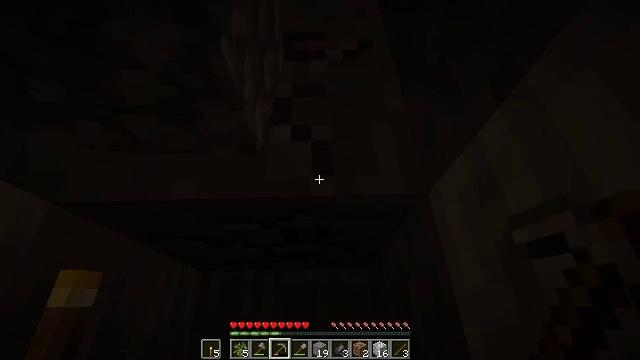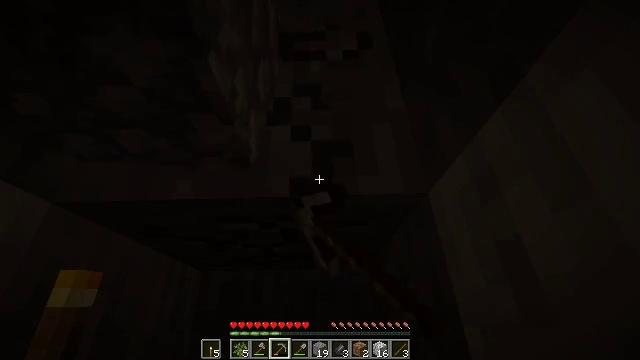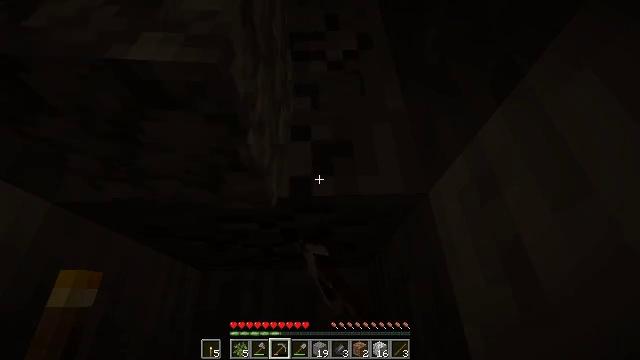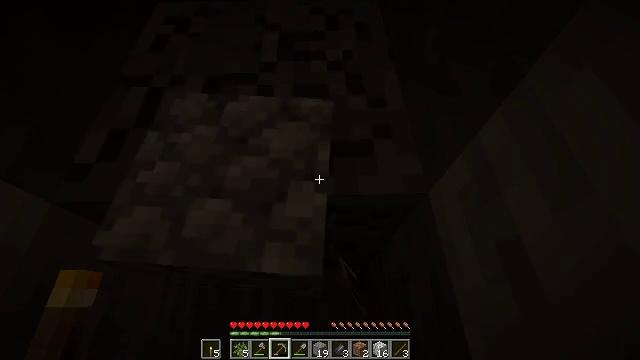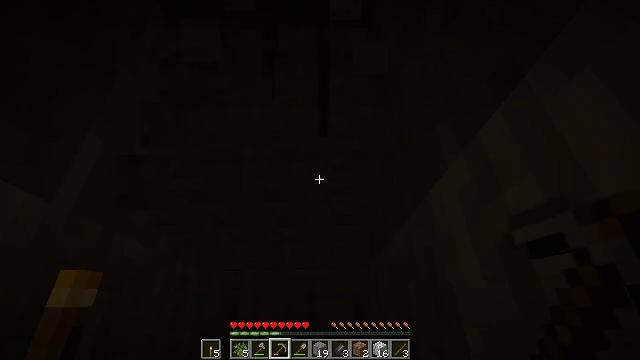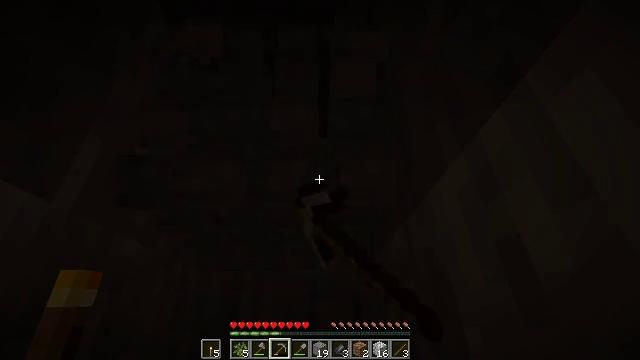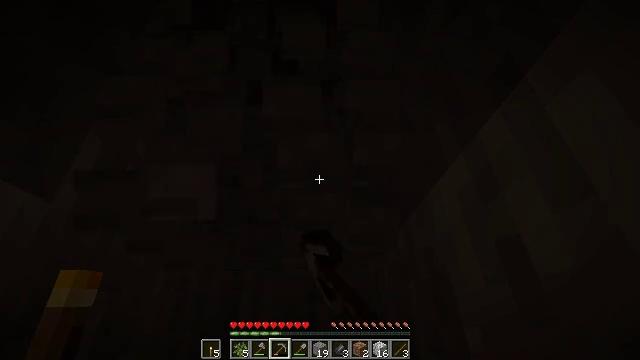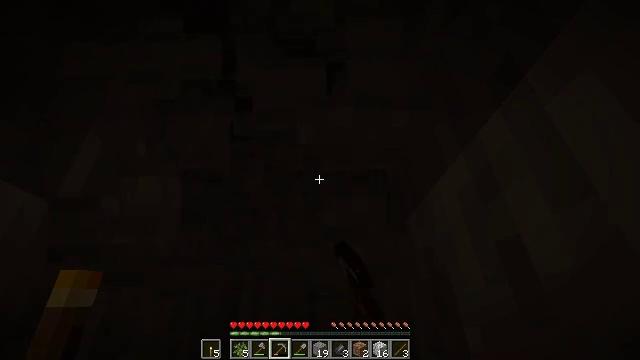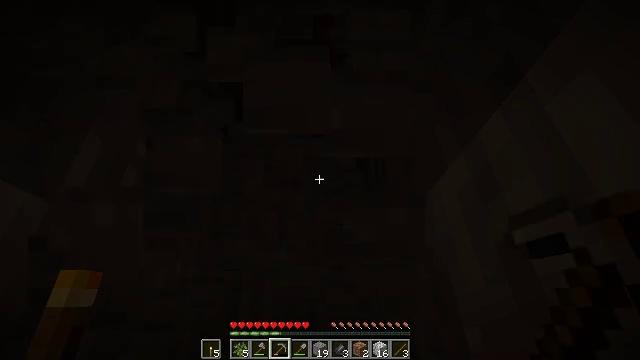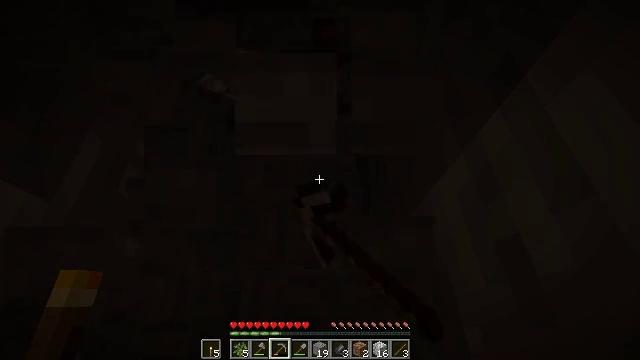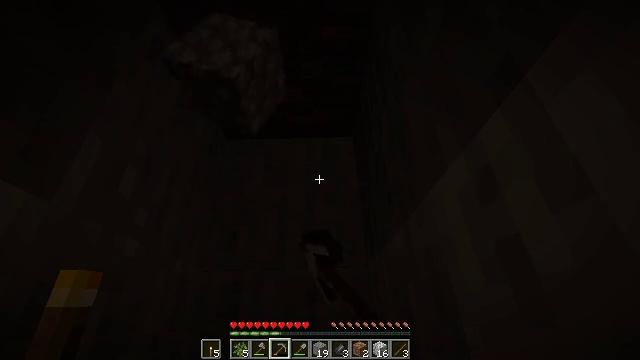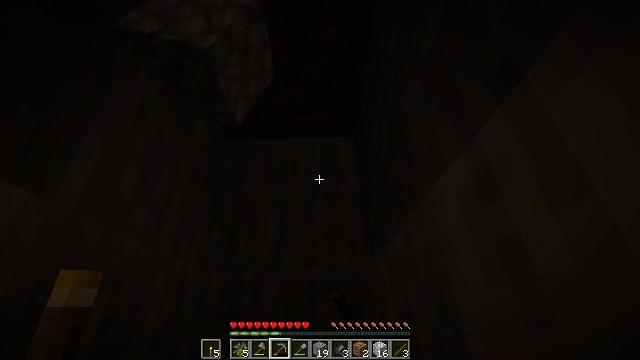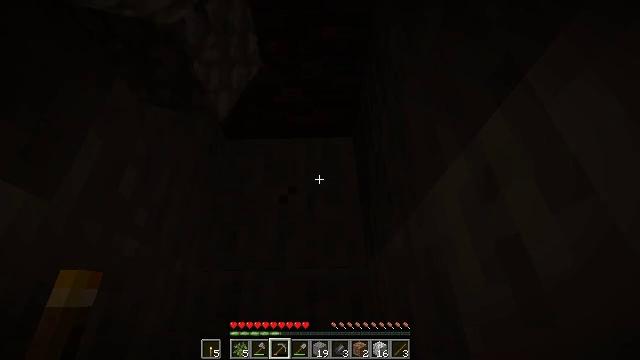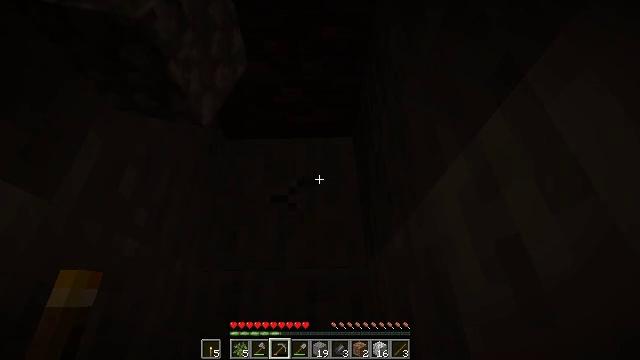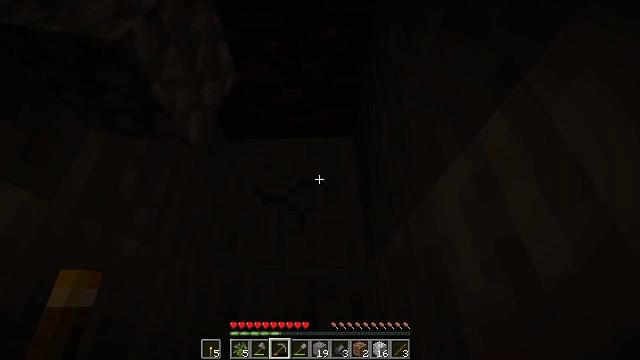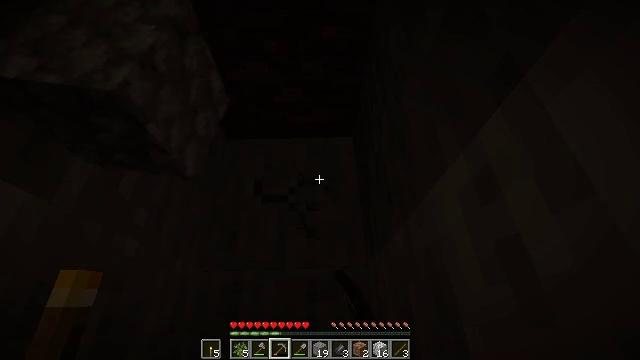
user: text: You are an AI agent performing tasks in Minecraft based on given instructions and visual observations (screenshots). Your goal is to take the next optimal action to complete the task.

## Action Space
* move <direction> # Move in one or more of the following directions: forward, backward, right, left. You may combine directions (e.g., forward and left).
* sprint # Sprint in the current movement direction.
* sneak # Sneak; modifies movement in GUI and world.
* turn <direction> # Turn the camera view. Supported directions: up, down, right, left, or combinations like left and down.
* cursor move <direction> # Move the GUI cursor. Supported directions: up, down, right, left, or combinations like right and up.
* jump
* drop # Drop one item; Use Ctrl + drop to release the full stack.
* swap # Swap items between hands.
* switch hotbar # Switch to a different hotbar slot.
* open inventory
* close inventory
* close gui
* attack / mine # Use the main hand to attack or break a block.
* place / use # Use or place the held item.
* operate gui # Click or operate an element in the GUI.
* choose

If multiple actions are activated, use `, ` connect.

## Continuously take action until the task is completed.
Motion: motion action
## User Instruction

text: Mine stone underground.
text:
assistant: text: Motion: attack / mine
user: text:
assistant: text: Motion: attack / mine
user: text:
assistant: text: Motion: attack / mine
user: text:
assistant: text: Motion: attack / mine
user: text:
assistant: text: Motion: attack / mine
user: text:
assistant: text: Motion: attack / mine
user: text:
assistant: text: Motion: attack / mine
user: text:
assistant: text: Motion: attack / mine
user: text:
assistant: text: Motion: attack / mine
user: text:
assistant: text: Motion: attack / mine
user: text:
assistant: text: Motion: attack / mine
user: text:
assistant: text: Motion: attack / mine
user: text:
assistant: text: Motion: attack / mine
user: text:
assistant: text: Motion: attack / mine
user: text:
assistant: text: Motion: attack / mine
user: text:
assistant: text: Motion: attack / mine
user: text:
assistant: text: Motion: attack / mine
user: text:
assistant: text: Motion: attack / mine
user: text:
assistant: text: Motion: attack / mine
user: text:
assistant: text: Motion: attack / mine
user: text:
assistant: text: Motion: attack / mine
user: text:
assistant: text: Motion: attack / mine
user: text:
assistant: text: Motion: attack / mine
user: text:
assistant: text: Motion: attack / mine
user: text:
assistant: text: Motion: attack / mine
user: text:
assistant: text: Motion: move forward, attack / mine
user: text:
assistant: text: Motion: move forward, attack / mine
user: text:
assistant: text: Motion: move forward, attack / mine
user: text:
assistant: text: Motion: move forward, attack / mine
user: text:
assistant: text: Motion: move forward, attack / mine